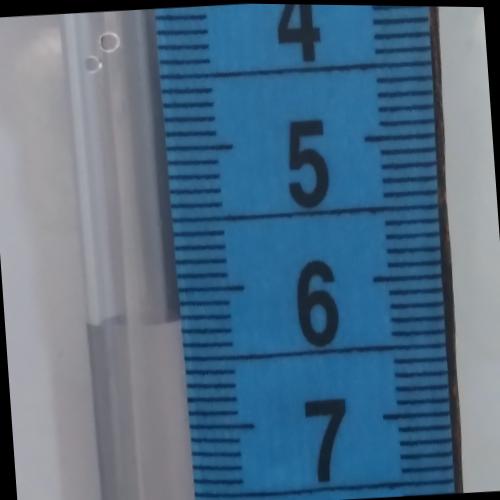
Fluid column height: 6.2 cm